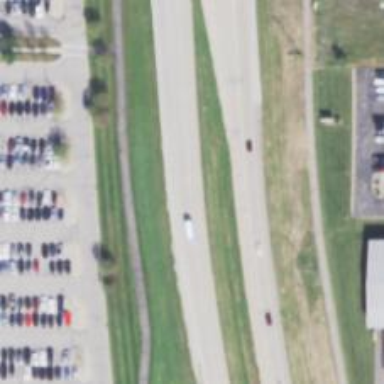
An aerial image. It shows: Primary highway with separate sidewalk and cycle track.